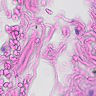
Metastatic tissue present: no